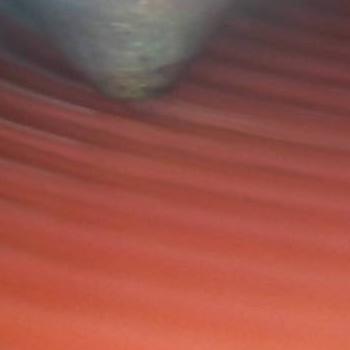
Flow rate: 89%